Question: I am using a relative layout and want to align a TextView below and in the middle of a button as shown in the attached image. I have can get it to the bottom using BELOW, but cant figure out how to align their horizontal centers.

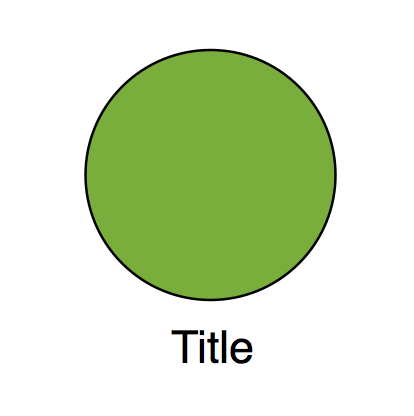
Answer: Easiest way is to put image and textview into a relative layout
'''
<RelativeLayout
android:layout_width="wrap_content"
android:layout_height="wrap_content"
>
<ImageView
android:id="@+id/imageView1"
android:layout_width="wrap_content"
android:layout_height="wrap_content"
android:layout_centerHorizontal="true"
android:src="@drawable/ic_launcher" />
<TextView
android:id="@+id/textView1"
android:layout_width="wrap_content"
android:layout_height="wrap_content"
android:layout_below="@+id/imageView1"
android:layout_centerHorizontal="true"
android:text="TextView" />
</RelativeLayout>
'''
To do this in single Layout add 'android:drawableTop' to your TextView
'''
<TextView
android:id="@+id/textView1"
android:layout_width="wrap_content"
android:layout_height="wrap_content"
android:text="TextView"
android:drawableTop="@drawable/ic_launcher"/>
'''